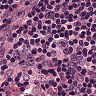
Metastatic tissue present: no